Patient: sex M, age 47
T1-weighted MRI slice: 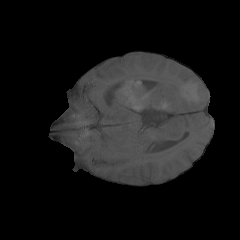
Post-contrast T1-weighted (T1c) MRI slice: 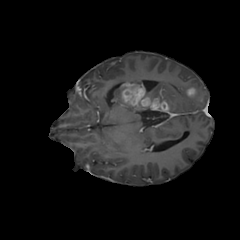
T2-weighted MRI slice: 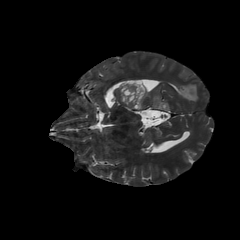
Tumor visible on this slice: yes
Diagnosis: Glioblastoma, IDH-wildtype
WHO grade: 4